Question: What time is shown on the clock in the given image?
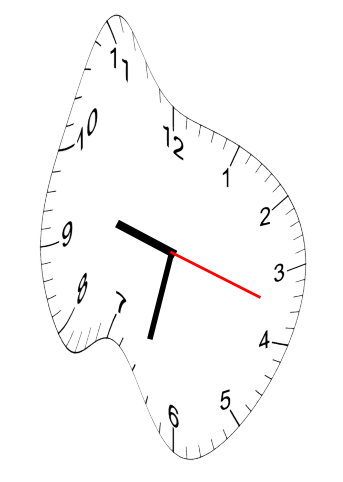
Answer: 09:32:18